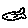
Label: fish